Question: I have a database containing a table with an "Image" colum:

This column actually contains a long string encoded as HEX byte values.
I need to select all records where the string encoded by this column contains a certain substring. Pseudocode would be:
'''
Select *
From SomeTable
Where dataColumnofTypeImage.ToString().Contains("somesubstring")
'''
I tried to do this in Linq (LinqPad) using:
'''
from z in Zanus
let p = z.Udata.ToArray() // z.Udata will be of type System.Linq.Binary so I want to make a byte array out of it...
where System.Text.ASCIIEncoding.ASCII.GetString(p).Contains("EXED")
select new
{
z.Idnr,
z.Udatum,
z.Uzeit,
z.Unr,
z.Uart,
z.Ubediener,
z.Uzugriff,
z.Ugr,
z.Uflags,
z.Usize,
z.Udata
}
'''
But this does not work at all saying:
NotSupportedException: Method 'Byte[] ToArray()' has no supported translation to SQL.
I just cannot believe it would not be possible to check a binary datatype in a Where clause just as I might check some other datatype...
Can somebody help me out here?
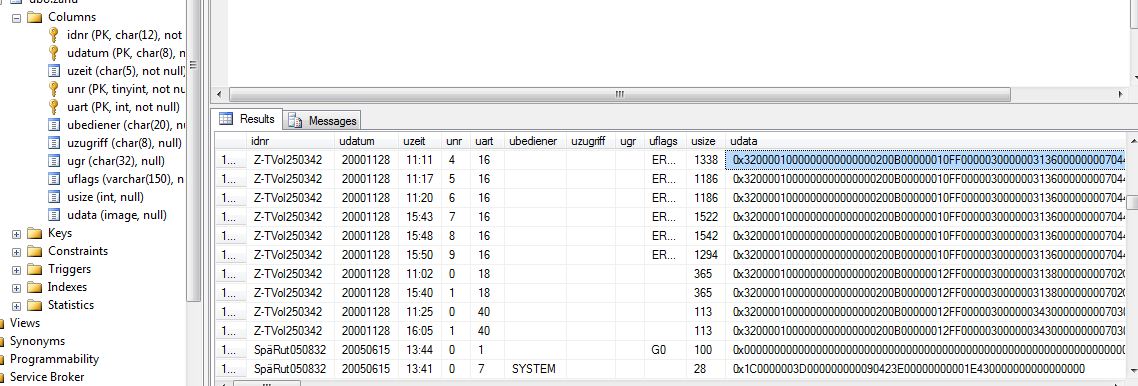
Answer: The only way I know of doing this is to use direct sql and the Substring
For example, something like :
'''
string str1 = @"
select
Idnr,
Udatum,
Uzeit,
Unr,
Uart,
Ubediener,
Uzugriff,
Ugr,
Uflags,
Usize,
Udata
from Zanus
where Udata is not null
and SubString(Udata, 1 , <PHONE>) like '%EXED%'" ;
var query1 = this.ExecuteQuery<Zanus>(str1);
(from z in query1
select new
{
z.Idnr,
z.Udatum,
z.Uzeit,
z.Unr,
z.Uart,
z.Ubediener,
z.Uzugriff,
z.Ugr,
z.Uflags,
z.Usize,
z.Udata
}
'''
Note, this will fail if the search string is in a column, but not in the first 2,147,483,647 bytes (but if these are images, I don't think that should be a concern).